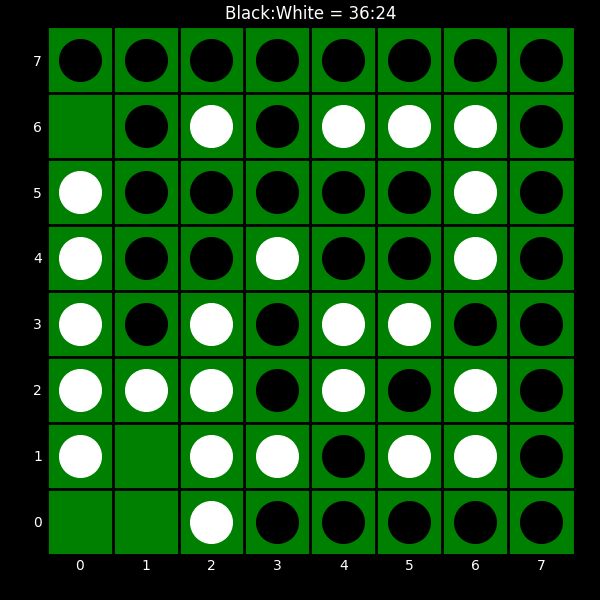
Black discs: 36
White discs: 24